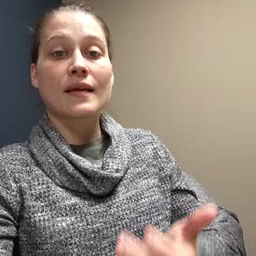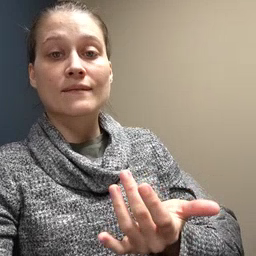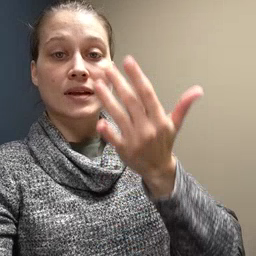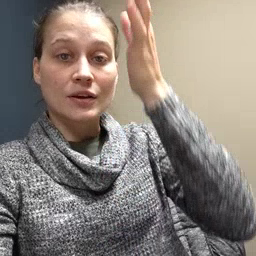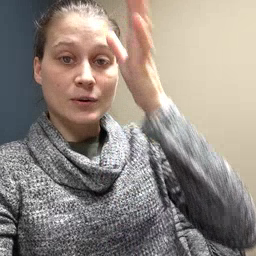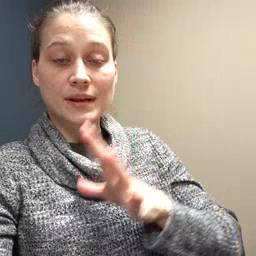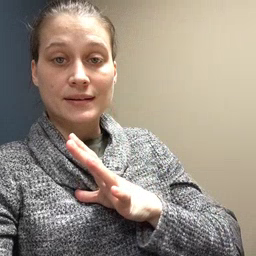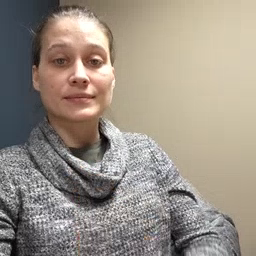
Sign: fireman